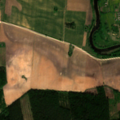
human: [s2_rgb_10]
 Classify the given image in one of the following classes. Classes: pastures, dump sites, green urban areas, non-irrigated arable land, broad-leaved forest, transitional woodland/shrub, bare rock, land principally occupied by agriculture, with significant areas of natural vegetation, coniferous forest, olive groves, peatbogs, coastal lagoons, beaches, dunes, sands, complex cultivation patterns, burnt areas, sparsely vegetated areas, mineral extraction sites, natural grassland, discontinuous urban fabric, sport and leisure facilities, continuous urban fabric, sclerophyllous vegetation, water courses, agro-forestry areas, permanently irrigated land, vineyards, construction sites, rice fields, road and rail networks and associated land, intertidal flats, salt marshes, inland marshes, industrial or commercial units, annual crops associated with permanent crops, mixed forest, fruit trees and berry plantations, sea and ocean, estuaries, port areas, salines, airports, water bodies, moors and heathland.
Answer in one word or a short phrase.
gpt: non-irrigated arable land, complex cultivation patterns, broad-leaved forest, mixed forest, water courses